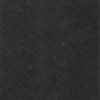
Label: dusty